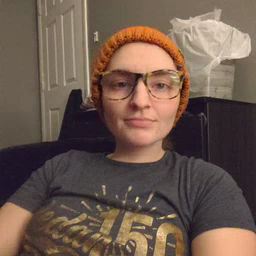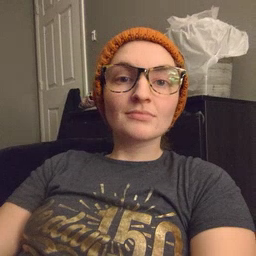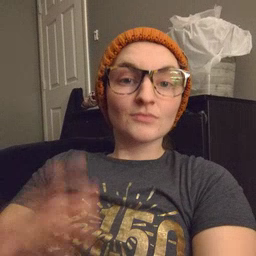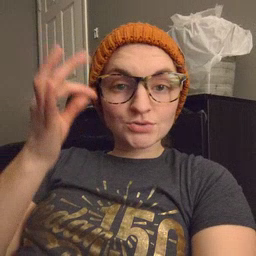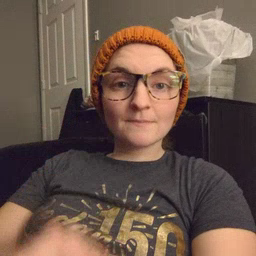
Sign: hair